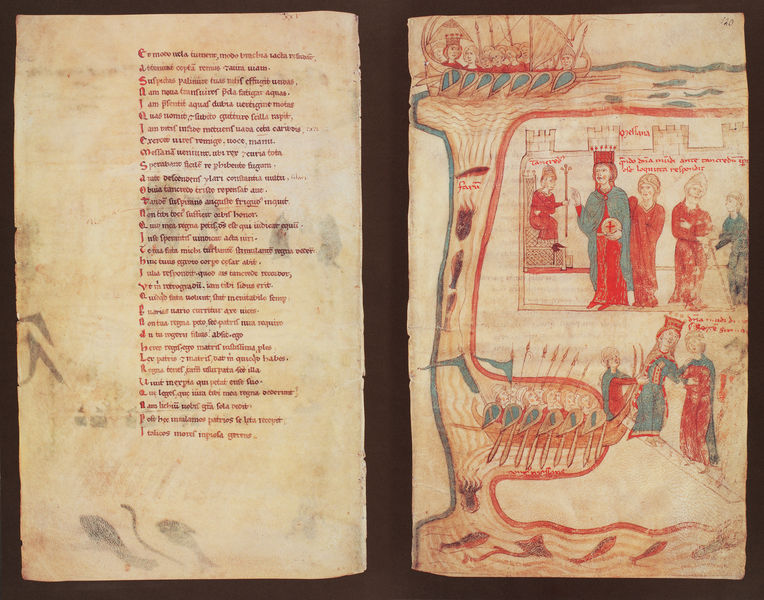
Titel: Liber ad honorem Augusti sive de rebus Siculis/ Buch zu Ehren des Kaisers Augustus oder über die Angelegenheiten Siziliens
Künstler: Pietro da Eboli
Institution: Bern, Burgbibliothek
Schlagwörter: blau, meer, wasser, fluss, grün, menschen, stadt, braun, frau, zeichnung, rot, bibel, bild, krone, boot, boote, ruder, schiff, schiffe, schrift, segelboot, wellen, zwei, segelschiff, vergilbt, strömung, krieg, könig, lanze, soldaten, thron, ruderer, rudern, zinnen, schild, buch, burg, kreuz, türme, festung, seite, illustration, schilder, text, ritter, buchseite, pergament, karte, fisch, seiten, mittelalter, lanzen, plan, königin, speere, ankunft, begrüßung, zeilen, buchseiten, miniatur, szenen, fraktur, christentum, handschrift, fische, zepter, köln, aristokratie, buchmalerei, galeere, spalte, majuskel, evangelium, reichsapfel, christliche ikonographie, strophe, inri, rum, ursula, alexander der grosse, faksimile, ilustration, zimmen, langschiffe, boote rudern, apokryph